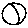
Label: moon